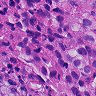
Metastatic tissue present: yes